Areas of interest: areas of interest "Badminton Court"
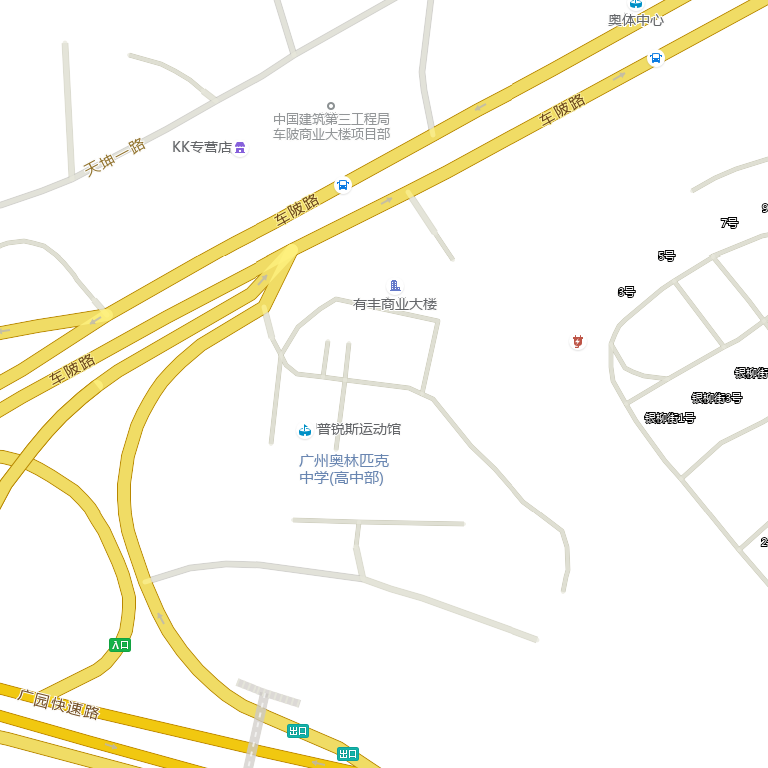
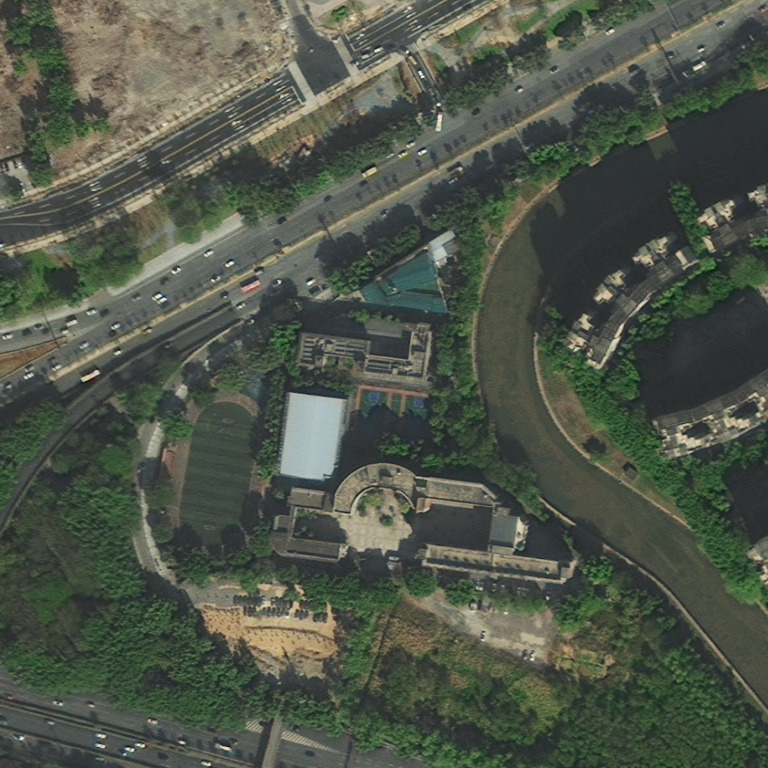